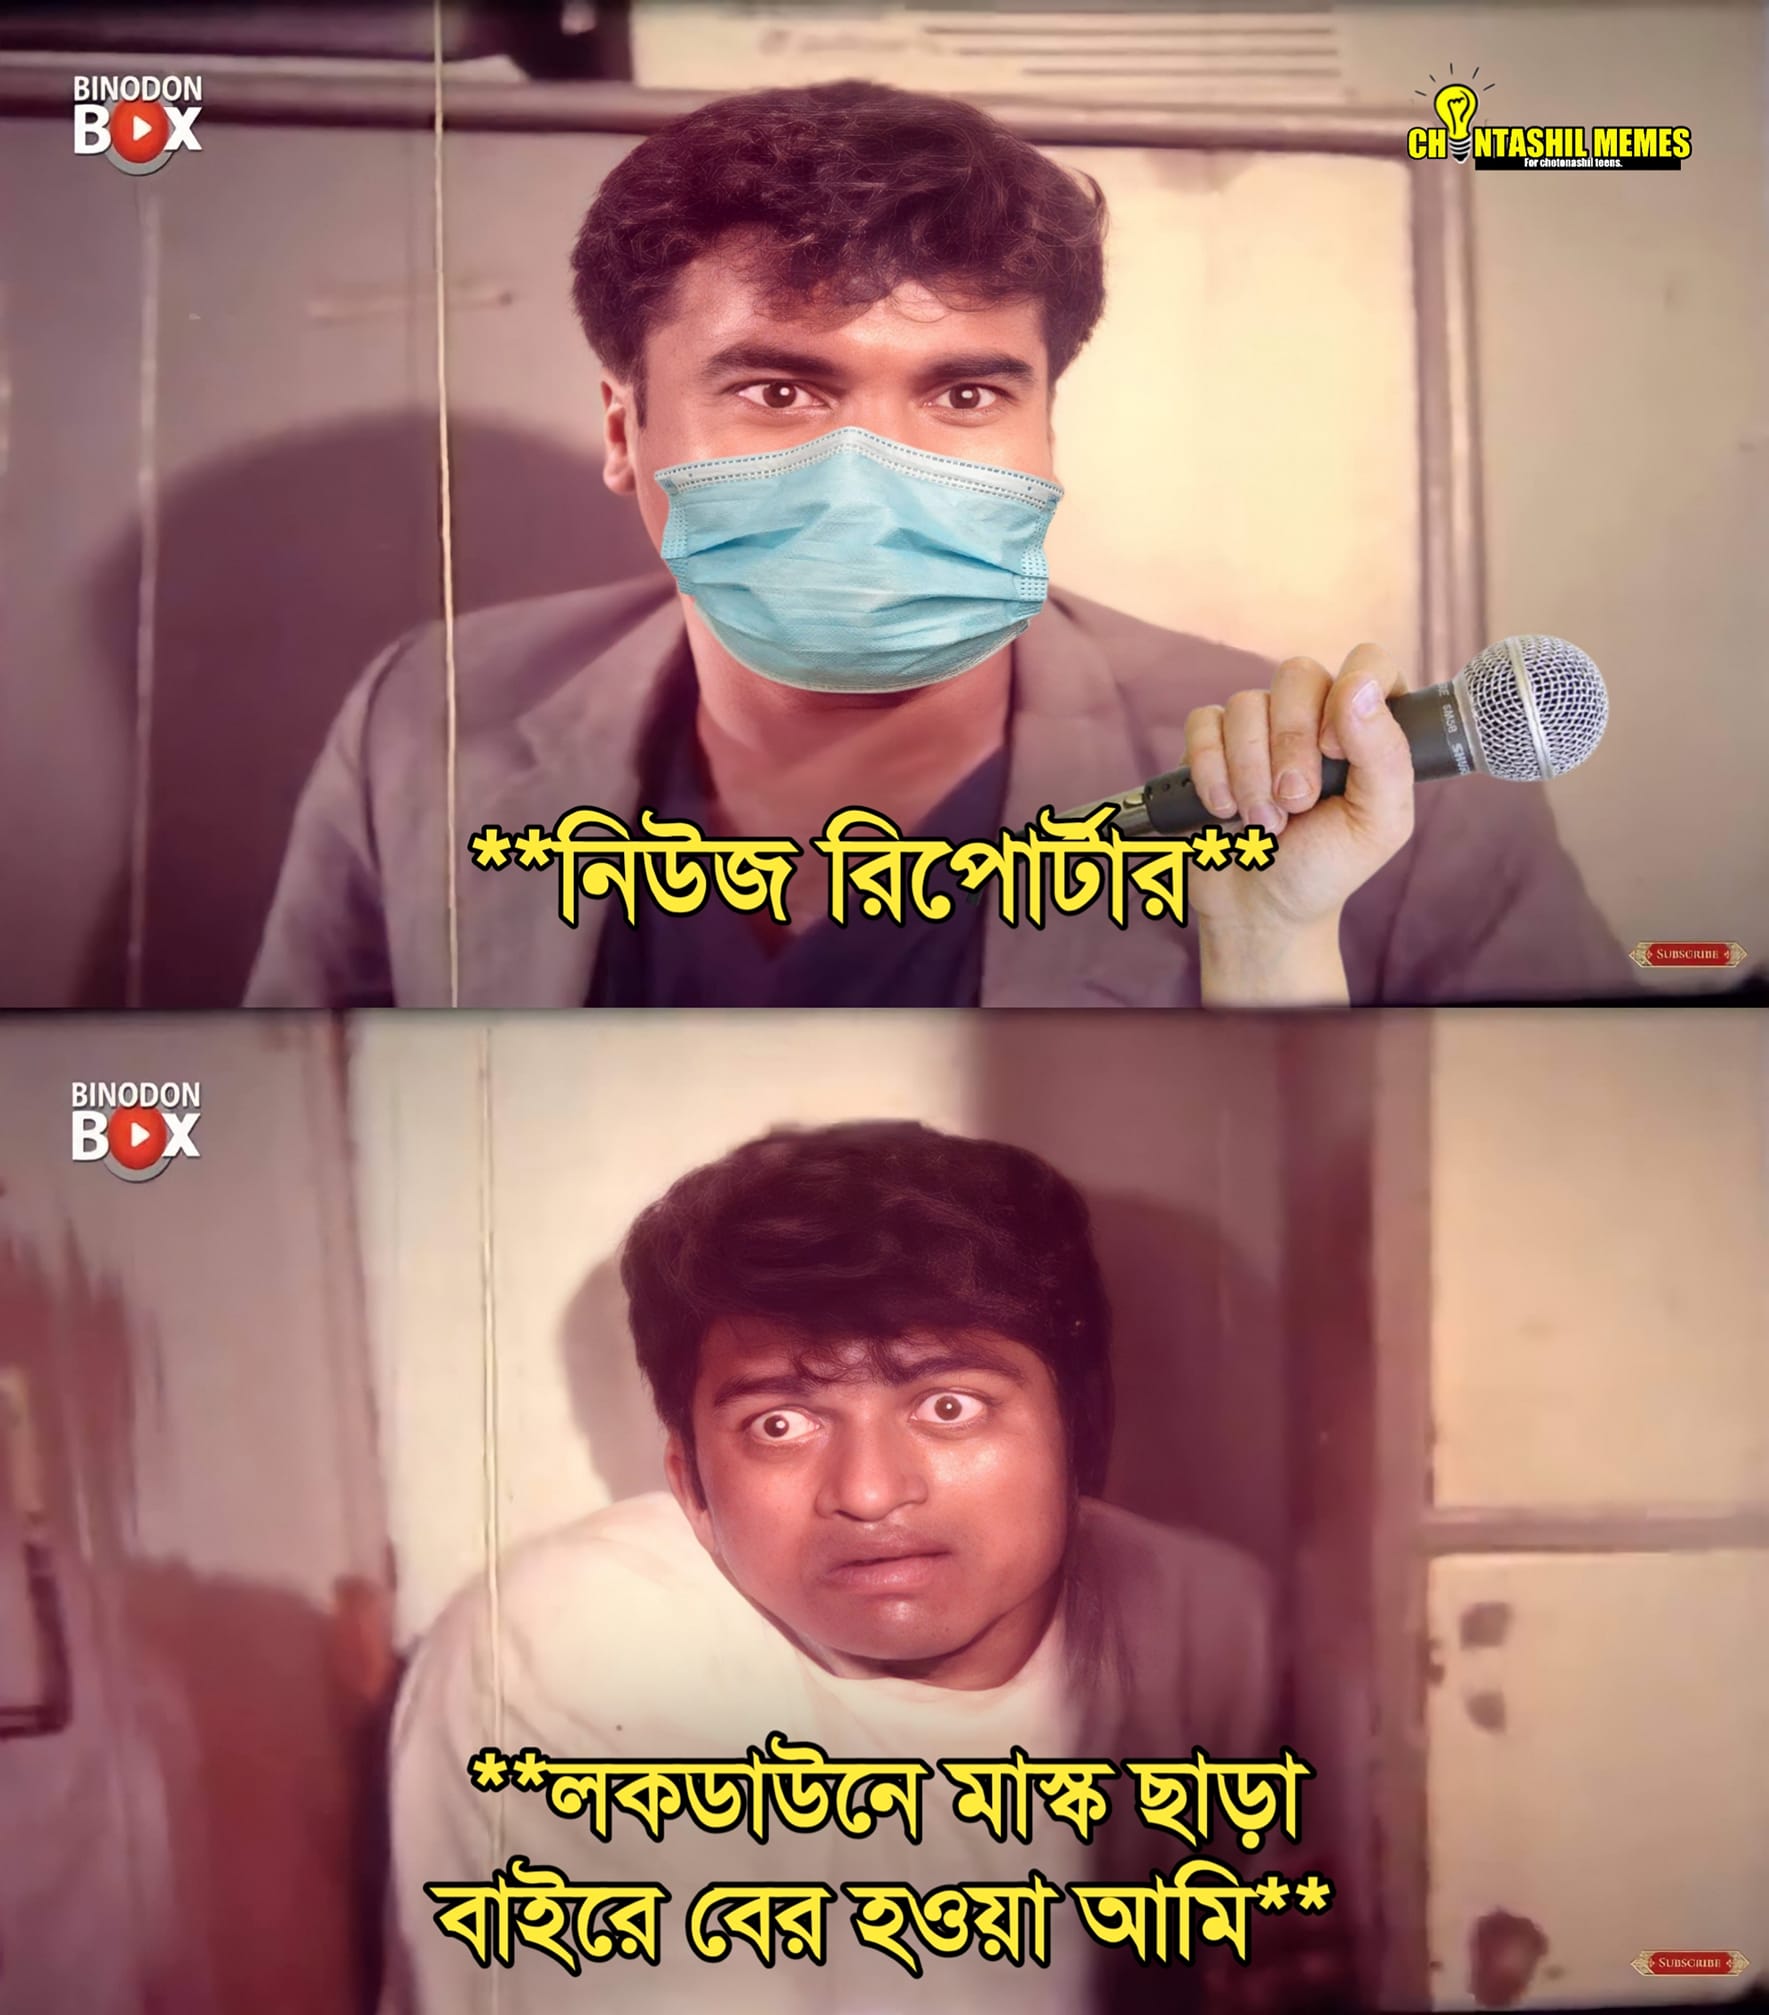
Caption: **নিউজ রিপোর্টার**    **লকডাউনে মাস্ক ছাড়া বাইরে বের হওয়া আমি**
Label: non-hate